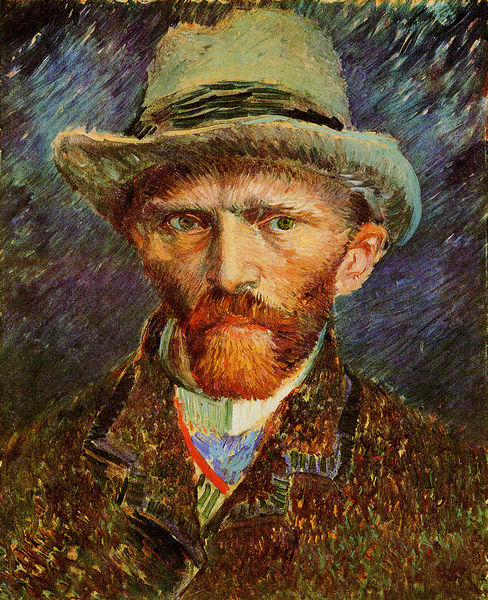
Titel: Selbstbildnis mit grauem Filzhut
Künstler: Vincent van Gogh
Standort: Amsterdam
Institution: Stedelijk Museum
Schlagwörter: blau, dunkel, gemälde, himmel, mann, schatten, weiß, gelb, grob, grün, impressionismus, ocker, braun, bunt, frankreich, grau, hell, hintergrund, hut, licht, mund, nase, ohr, orange, schwarz, stirn, blick, rot, schal, tuch, beige, expressionismus, anzug, bart, hemd, jacke, augen, band, bluse, gesicht, kragen, vollbart, bildnis, hals, herr, portrait, porträt, schauen, öl, pastos, auge, haare, mantel, lippen, ohren, schulter, schultern, schön, ornage, wangen, düster, fläche, flächen, violett, van gogh, ausdruck, unruhe, wild, duktus, krawatte, hutband, ernst, brauen, halstuch, pupillen, wange, ölfarbe, hemdkragen, revers, sakko, selbstporträt, hutkrempe, krempe, geschlossen, striche, punkte, rothaarig, gogh, technik, portait, strich, selbstbildnis, intensiv, stehkragen, pinsel, darstellung, barthaare, nasenloch, pupille, selbstportrait, schlips, rote haare, wangenknochen, blickrichtung, iris, nimbus, aufschläge, dynamisch, expressiv, anblick, einstecktuch, gärtner, pinselstriche, halsbinde, dürer, nasenflügel, vincent, pointillismus, ductus, gestrichelt, autoportrait, van, selbstbildniss, otange, bekleidet, intensität, blaond, aufgelöste flächen, buntes halstuch, folkwangmuseum, gepaspelt, jackenaufschläge, obsession, rotbart, roter bart, rotes band, scharfer blick, starker pinselstrich, stress, tinnitus, von gogh, impressinismus, intensiver blick, +#augen